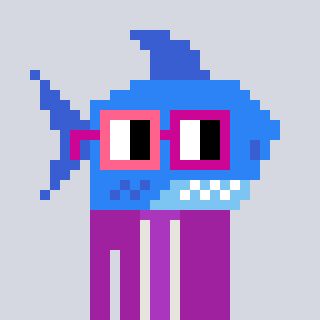
a pixel art character with square pink and red glasses, a shark-shaped head and a magenta-colored body on a cool background